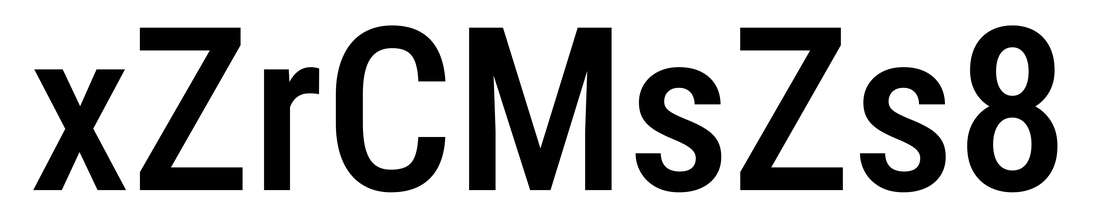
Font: Roboto_Condensed_Medium